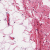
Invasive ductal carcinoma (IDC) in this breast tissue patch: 0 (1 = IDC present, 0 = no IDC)